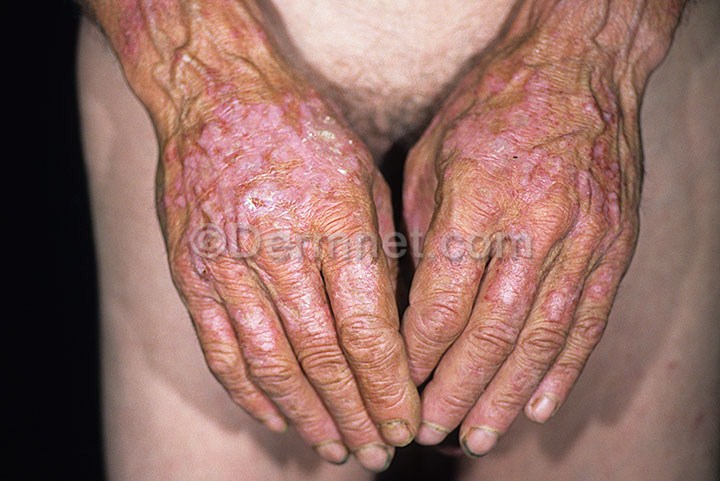
Disease: Lupus and other Connective Tissue diseases